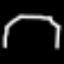
Label: octagon